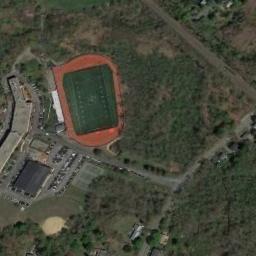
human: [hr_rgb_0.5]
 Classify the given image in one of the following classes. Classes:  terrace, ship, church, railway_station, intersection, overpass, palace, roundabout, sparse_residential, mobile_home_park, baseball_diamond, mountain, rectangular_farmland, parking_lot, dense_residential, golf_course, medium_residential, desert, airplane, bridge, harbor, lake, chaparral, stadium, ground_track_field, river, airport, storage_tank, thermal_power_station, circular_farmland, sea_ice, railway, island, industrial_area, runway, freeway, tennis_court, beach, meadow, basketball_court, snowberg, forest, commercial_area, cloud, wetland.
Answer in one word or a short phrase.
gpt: ground_track_field